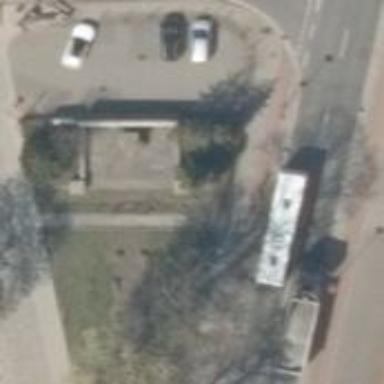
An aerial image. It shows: Historical war memorial.